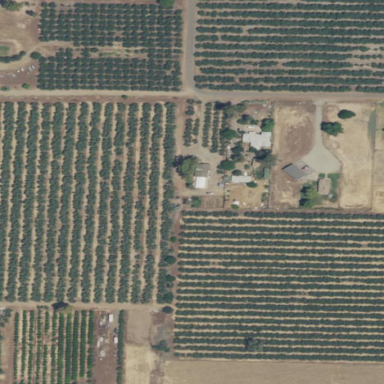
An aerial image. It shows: Orchard.